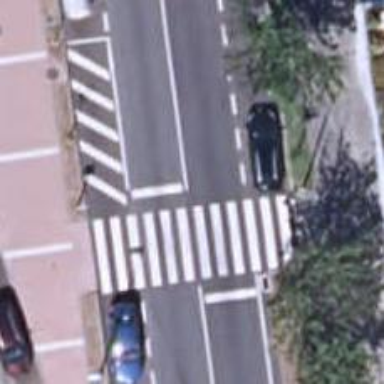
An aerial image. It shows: Marked crossing on the road.